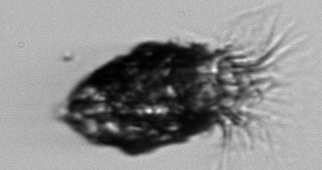
Label: Stenosemella_pacifica